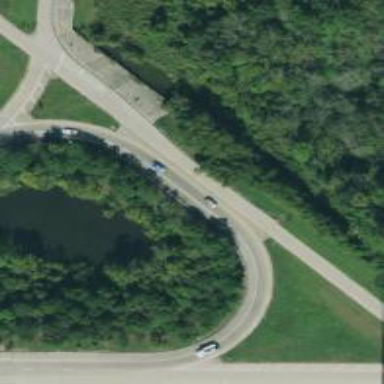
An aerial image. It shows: Secondary link road.